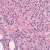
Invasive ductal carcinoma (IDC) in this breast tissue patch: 1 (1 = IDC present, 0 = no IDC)